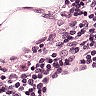
Metastatic tissue present: no